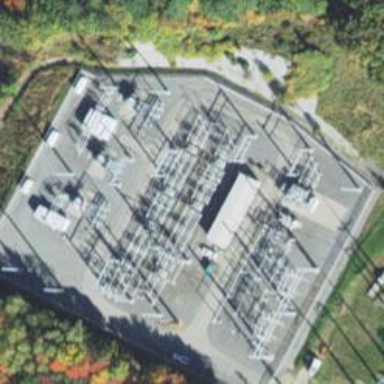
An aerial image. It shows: Switch for power supply.